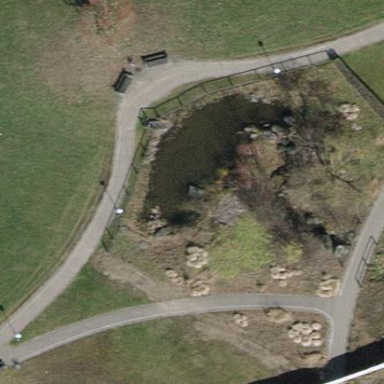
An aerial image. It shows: Pond with natural water.